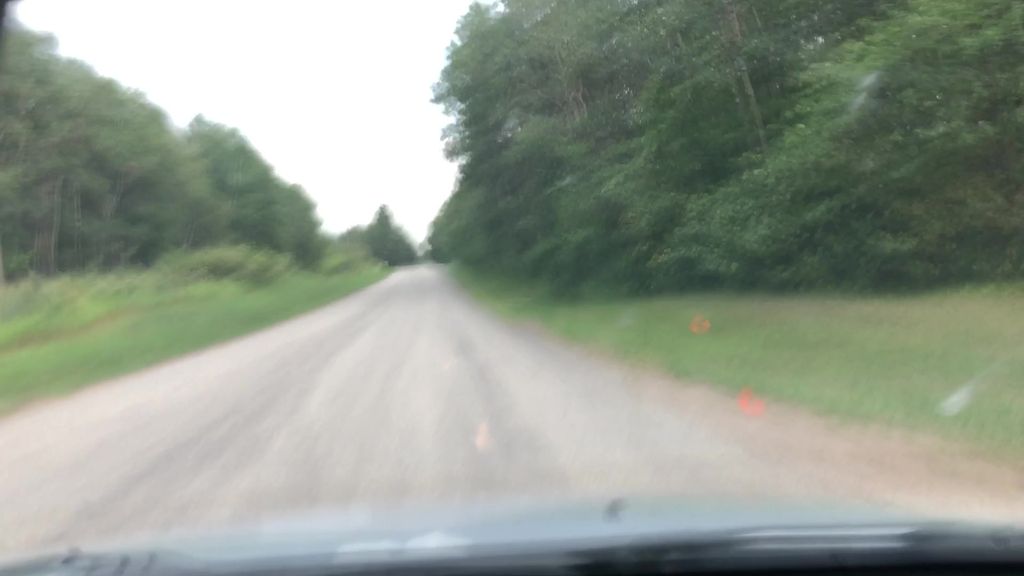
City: edmonton